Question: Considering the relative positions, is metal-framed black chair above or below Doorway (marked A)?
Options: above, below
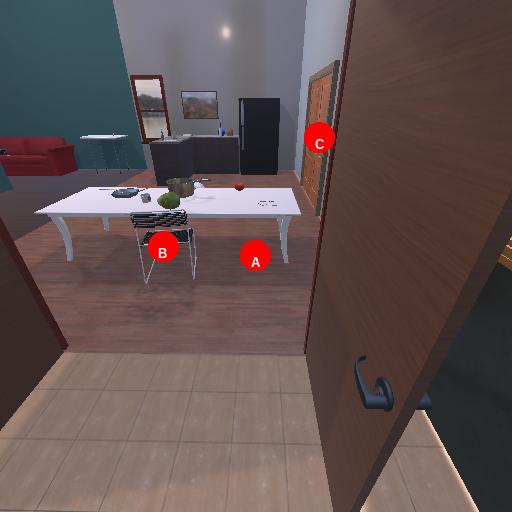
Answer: above